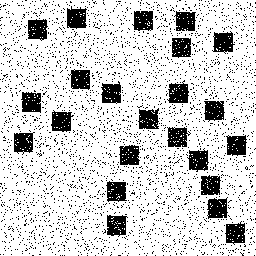
Squares: 23
Triangles: 0
Stars: 0
Total shapes: 23